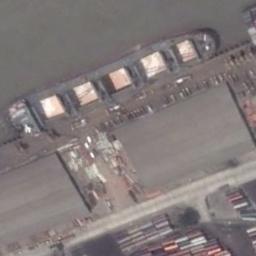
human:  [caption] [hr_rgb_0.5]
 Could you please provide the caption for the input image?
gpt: A brown bulk carrier docked by the dock .

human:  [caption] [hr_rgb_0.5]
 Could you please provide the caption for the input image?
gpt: There is a ship in the black water on the shore .

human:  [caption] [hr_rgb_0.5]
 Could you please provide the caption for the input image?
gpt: There are many containers on the ship .

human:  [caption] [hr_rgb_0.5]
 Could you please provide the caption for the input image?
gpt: The cargo ship is docked at the container terminal and some workshops are on the bank .

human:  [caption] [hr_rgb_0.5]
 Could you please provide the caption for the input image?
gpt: The ship is at the harbor with many containers .